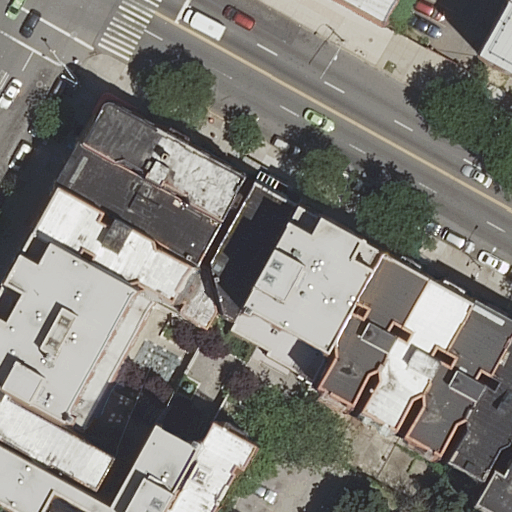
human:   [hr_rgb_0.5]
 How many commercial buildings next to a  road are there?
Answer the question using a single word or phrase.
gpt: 0

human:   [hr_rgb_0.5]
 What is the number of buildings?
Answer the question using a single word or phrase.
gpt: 16

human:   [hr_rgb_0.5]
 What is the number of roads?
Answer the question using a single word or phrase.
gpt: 3

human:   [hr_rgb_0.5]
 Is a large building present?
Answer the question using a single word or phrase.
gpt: yes

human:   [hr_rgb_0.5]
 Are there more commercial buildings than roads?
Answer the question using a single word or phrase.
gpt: no

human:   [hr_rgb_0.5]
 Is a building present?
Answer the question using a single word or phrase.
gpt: yes

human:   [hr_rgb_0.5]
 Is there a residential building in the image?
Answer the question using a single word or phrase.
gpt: yes

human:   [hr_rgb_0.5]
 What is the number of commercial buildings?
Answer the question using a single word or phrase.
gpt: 0

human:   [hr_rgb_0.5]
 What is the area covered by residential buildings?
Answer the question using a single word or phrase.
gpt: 5343m2

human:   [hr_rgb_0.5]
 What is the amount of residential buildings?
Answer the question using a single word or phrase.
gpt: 16

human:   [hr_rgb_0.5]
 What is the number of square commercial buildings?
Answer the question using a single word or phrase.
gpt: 0

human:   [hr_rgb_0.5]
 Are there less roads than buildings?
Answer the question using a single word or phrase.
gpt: yes

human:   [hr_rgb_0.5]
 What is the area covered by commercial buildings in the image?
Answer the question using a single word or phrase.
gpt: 0m2

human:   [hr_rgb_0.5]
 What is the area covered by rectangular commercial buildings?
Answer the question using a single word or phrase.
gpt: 0m2

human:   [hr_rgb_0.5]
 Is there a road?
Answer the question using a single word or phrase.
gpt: yes

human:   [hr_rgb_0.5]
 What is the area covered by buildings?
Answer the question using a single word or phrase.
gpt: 5343m2

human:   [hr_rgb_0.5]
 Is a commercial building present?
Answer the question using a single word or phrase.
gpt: no

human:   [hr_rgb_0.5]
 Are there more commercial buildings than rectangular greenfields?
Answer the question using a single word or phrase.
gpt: no

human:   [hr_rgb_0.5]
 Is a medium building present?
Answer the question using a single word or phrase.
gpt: yes

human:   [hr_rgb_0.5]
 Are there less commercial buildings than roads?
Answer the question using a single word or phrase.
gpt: yes

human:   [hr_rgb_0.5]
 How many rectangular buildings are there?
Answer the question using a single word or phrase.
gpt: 3

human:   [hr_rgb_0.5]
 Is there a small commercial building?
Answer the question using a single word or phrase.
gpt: no

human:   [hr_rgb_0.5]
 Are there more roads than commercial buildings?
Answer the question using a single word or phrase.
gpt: yes

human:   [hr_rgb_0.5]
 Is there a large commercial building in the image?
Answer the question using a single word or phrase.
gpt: no

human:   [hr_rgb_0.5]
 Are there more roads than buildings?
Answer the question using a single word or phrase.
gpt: no

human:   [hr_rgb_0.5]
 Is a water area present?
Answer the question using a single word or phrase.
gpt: no

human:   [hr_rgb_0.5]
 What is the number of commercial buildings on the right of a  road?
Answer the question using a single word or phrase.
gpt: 0

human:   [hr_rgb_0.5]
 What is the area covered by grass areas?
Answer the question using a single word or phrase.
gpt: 0m2

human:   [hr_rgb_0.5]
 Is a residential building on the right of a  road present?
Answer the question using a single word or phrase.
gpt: yes

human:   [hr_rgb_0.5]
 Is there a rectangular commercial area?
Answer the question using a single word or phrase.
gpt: no

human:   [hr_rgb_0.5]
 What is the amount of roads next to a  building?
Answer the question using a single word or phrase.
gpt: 3

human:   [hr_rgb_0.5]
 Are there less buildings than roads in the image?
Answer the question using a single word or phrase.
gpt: no

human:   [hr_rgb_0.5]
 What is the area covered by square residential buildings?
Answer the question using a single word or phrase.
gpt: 0m2

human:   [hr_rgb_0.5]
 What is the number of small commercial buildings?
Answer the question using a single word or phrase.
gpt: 0

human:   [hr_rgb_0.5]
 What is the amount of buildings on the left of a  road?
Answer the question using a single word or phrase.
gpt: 8

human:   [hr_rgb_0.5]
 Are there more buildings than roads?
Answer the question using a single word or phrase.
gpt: yes

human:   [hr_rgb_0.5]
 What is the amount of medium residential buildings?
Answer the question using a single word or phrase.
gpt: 11

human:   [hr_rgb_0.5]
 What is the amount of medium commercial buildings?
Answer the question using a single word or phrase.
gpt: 0

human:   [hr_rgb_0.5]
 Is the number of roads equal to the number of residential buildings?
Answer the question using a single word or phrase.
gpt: no

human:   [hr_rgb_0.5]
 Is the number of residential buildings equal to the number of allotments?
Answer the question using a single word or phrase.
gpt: no

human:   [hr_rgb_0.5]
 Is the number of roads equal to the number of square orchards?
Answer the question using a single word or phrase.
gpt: no

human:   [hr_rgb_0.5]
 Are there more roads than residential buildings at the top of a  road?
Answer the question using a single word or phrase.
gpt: no

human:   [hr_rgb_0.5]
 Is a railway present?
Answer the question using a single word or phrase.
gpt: no

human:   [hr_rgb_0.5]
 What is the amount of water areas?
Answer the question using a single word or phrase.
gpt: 0

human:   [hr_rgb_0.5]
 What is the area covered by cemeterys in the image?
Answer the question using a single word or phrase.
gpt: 0m2

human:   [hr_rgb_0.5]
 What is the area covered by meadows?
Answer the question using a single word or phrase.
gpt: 0m2

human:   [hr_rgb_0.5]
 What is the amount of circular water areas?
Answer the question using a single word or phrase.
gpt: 0

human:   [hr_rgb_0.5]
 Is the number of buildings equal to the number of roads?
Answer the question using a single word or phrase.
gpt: no

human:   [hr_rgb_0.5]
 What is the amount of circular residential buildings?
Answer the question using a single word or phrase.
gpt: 0

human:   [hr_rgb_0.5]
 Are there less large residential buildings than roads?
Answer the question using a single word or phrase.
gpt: no

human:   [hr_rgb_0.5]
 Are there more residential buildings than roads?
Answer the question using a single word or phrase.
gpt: yes

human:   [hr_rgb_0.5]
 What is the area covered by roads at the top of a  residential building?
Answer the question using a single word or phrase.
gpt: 0m2

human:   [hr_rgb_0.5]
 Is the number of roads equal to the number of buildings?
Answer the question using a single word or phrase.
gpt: no

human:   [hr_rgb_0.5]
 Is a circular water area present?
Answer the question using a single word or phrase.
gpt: no

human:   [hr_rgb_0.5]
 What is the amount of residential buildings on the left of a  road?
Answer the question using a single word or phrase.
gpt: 8

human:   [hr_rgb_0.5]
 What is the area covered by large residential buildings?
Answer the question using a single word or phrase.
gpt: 2570m2

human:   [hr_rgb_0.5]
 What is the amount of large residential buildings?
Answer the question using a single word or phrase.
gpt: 3

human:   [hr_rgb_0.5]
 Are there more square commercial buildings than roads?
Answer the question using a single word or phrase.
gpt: no

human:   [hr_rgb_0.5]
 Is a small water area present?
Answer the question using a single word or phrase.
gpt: no

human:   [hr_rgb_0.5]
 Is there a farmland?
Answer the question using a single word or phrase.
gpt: no

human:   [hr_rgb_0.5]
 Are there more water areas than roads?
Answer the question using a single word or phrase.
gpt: no

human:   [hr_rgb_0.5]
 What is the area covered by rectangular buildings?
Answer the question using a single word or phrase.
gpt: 1420m2

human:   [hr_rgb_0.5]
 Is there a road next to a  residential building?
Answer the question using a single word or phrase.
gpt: yes

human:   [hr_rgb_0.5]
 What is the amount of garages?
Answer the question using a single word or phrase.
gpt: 0